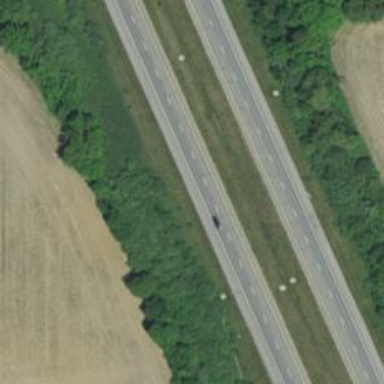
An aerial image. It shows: Expressway with asphalt surface categorized as trunk highway.